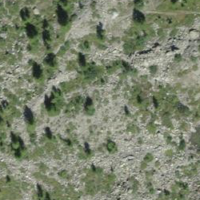
EUNIS habitat code: 48
Species observed at this site:
Parnassia palustris